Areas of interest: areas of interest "Hotel"
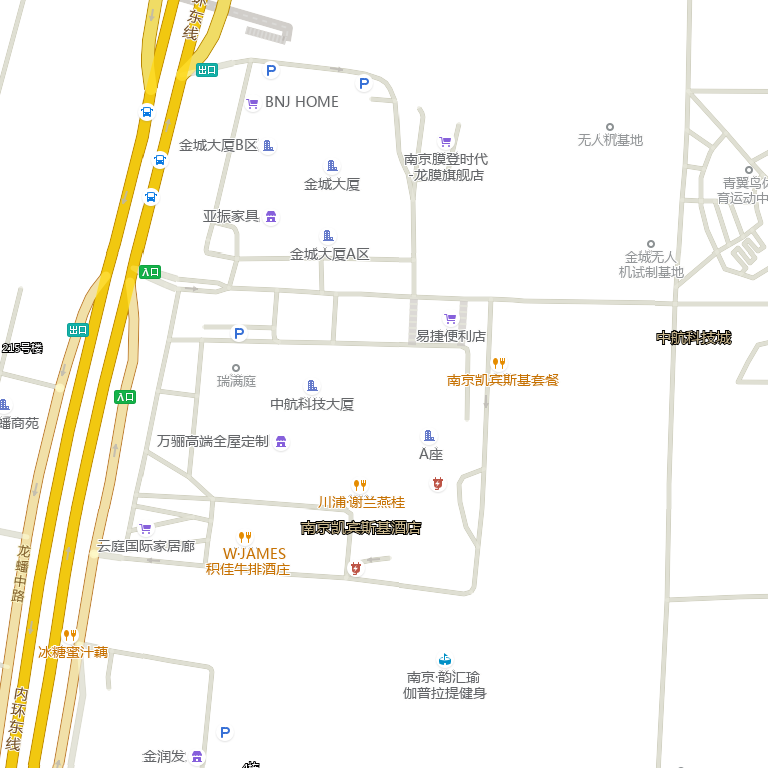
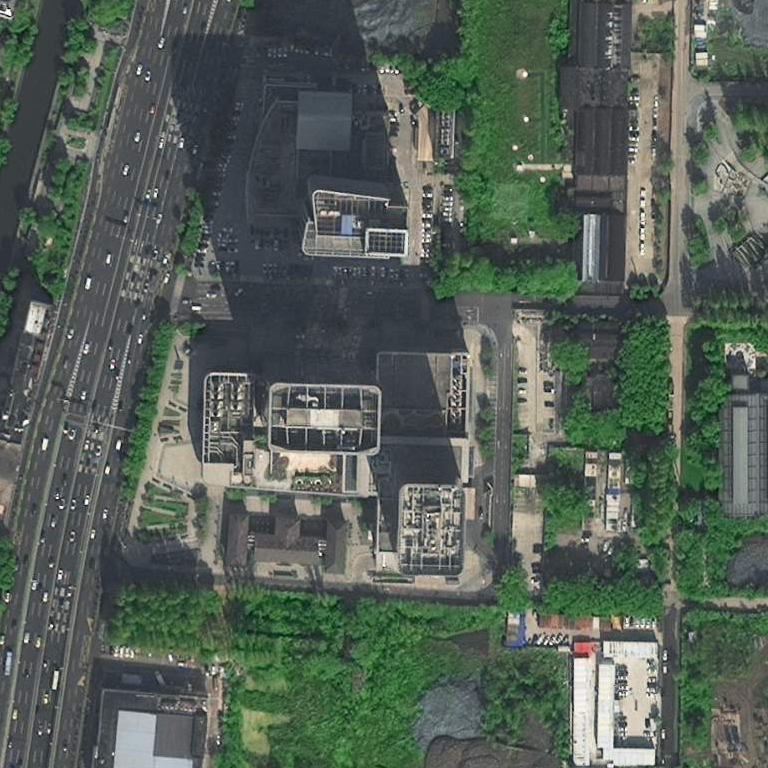